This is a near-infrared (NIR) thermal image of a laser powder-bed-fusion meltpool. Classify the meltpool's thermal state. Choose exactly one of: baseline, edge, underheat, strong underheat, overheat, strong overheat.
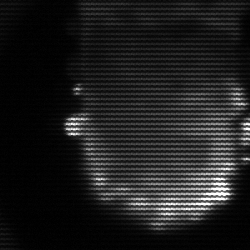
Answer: baseline